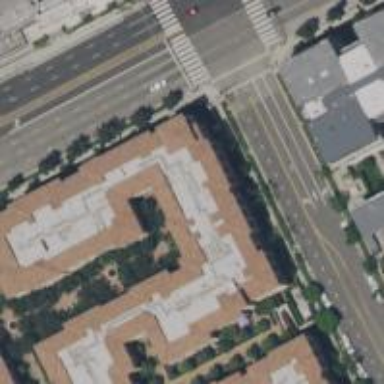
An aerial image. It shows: Building.